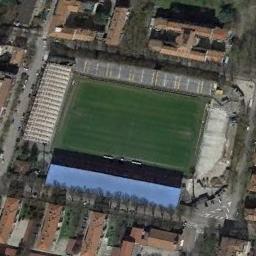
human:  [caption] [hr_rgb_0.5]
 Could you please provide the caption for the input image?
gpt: The stadium is next to some buildings and trees .

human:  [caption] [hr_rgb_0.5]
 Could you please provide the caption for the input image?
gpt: There are many buildings of different shapes and sizes next to the stadium .

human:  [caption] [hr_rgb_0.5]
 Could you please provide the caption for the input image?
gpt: This stadium has a white podium and a blue runway .

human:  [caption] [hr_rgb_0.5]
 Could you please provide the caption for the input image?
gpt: Square stadium surrounded by residential areas .

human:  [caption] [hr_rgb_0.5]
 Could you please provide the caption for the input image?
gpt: There are some brown buildings beside the stadium .